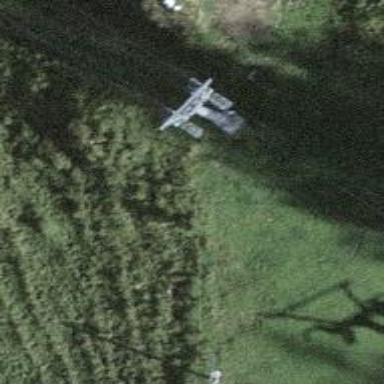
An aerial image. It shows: Pylon used for aerialway.